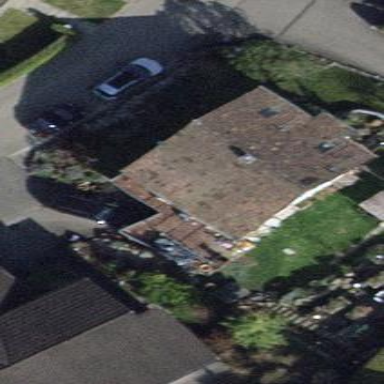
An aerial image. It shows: View of roof of building.